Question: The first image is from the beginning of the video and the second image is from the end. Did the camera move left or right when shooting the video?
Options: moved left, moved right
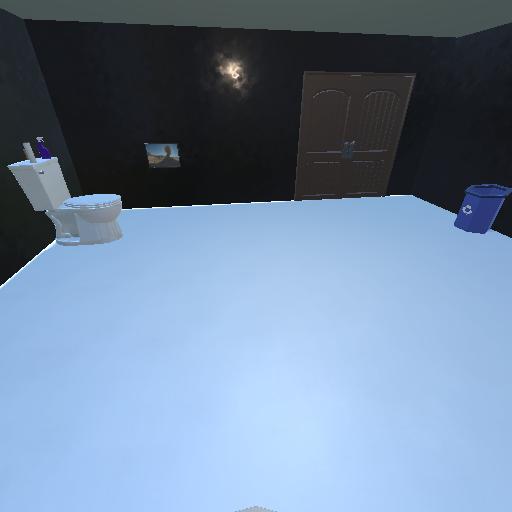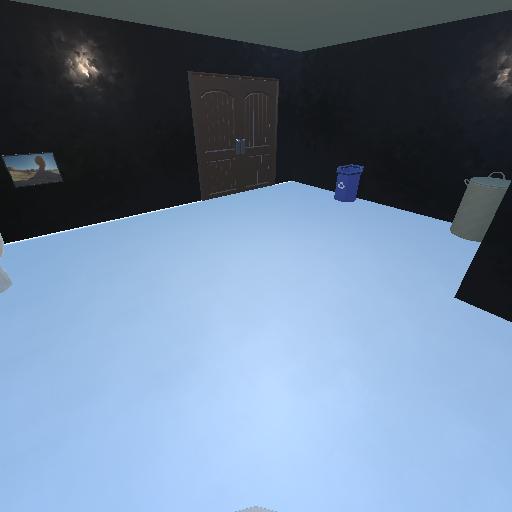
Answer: moved left